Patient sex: F
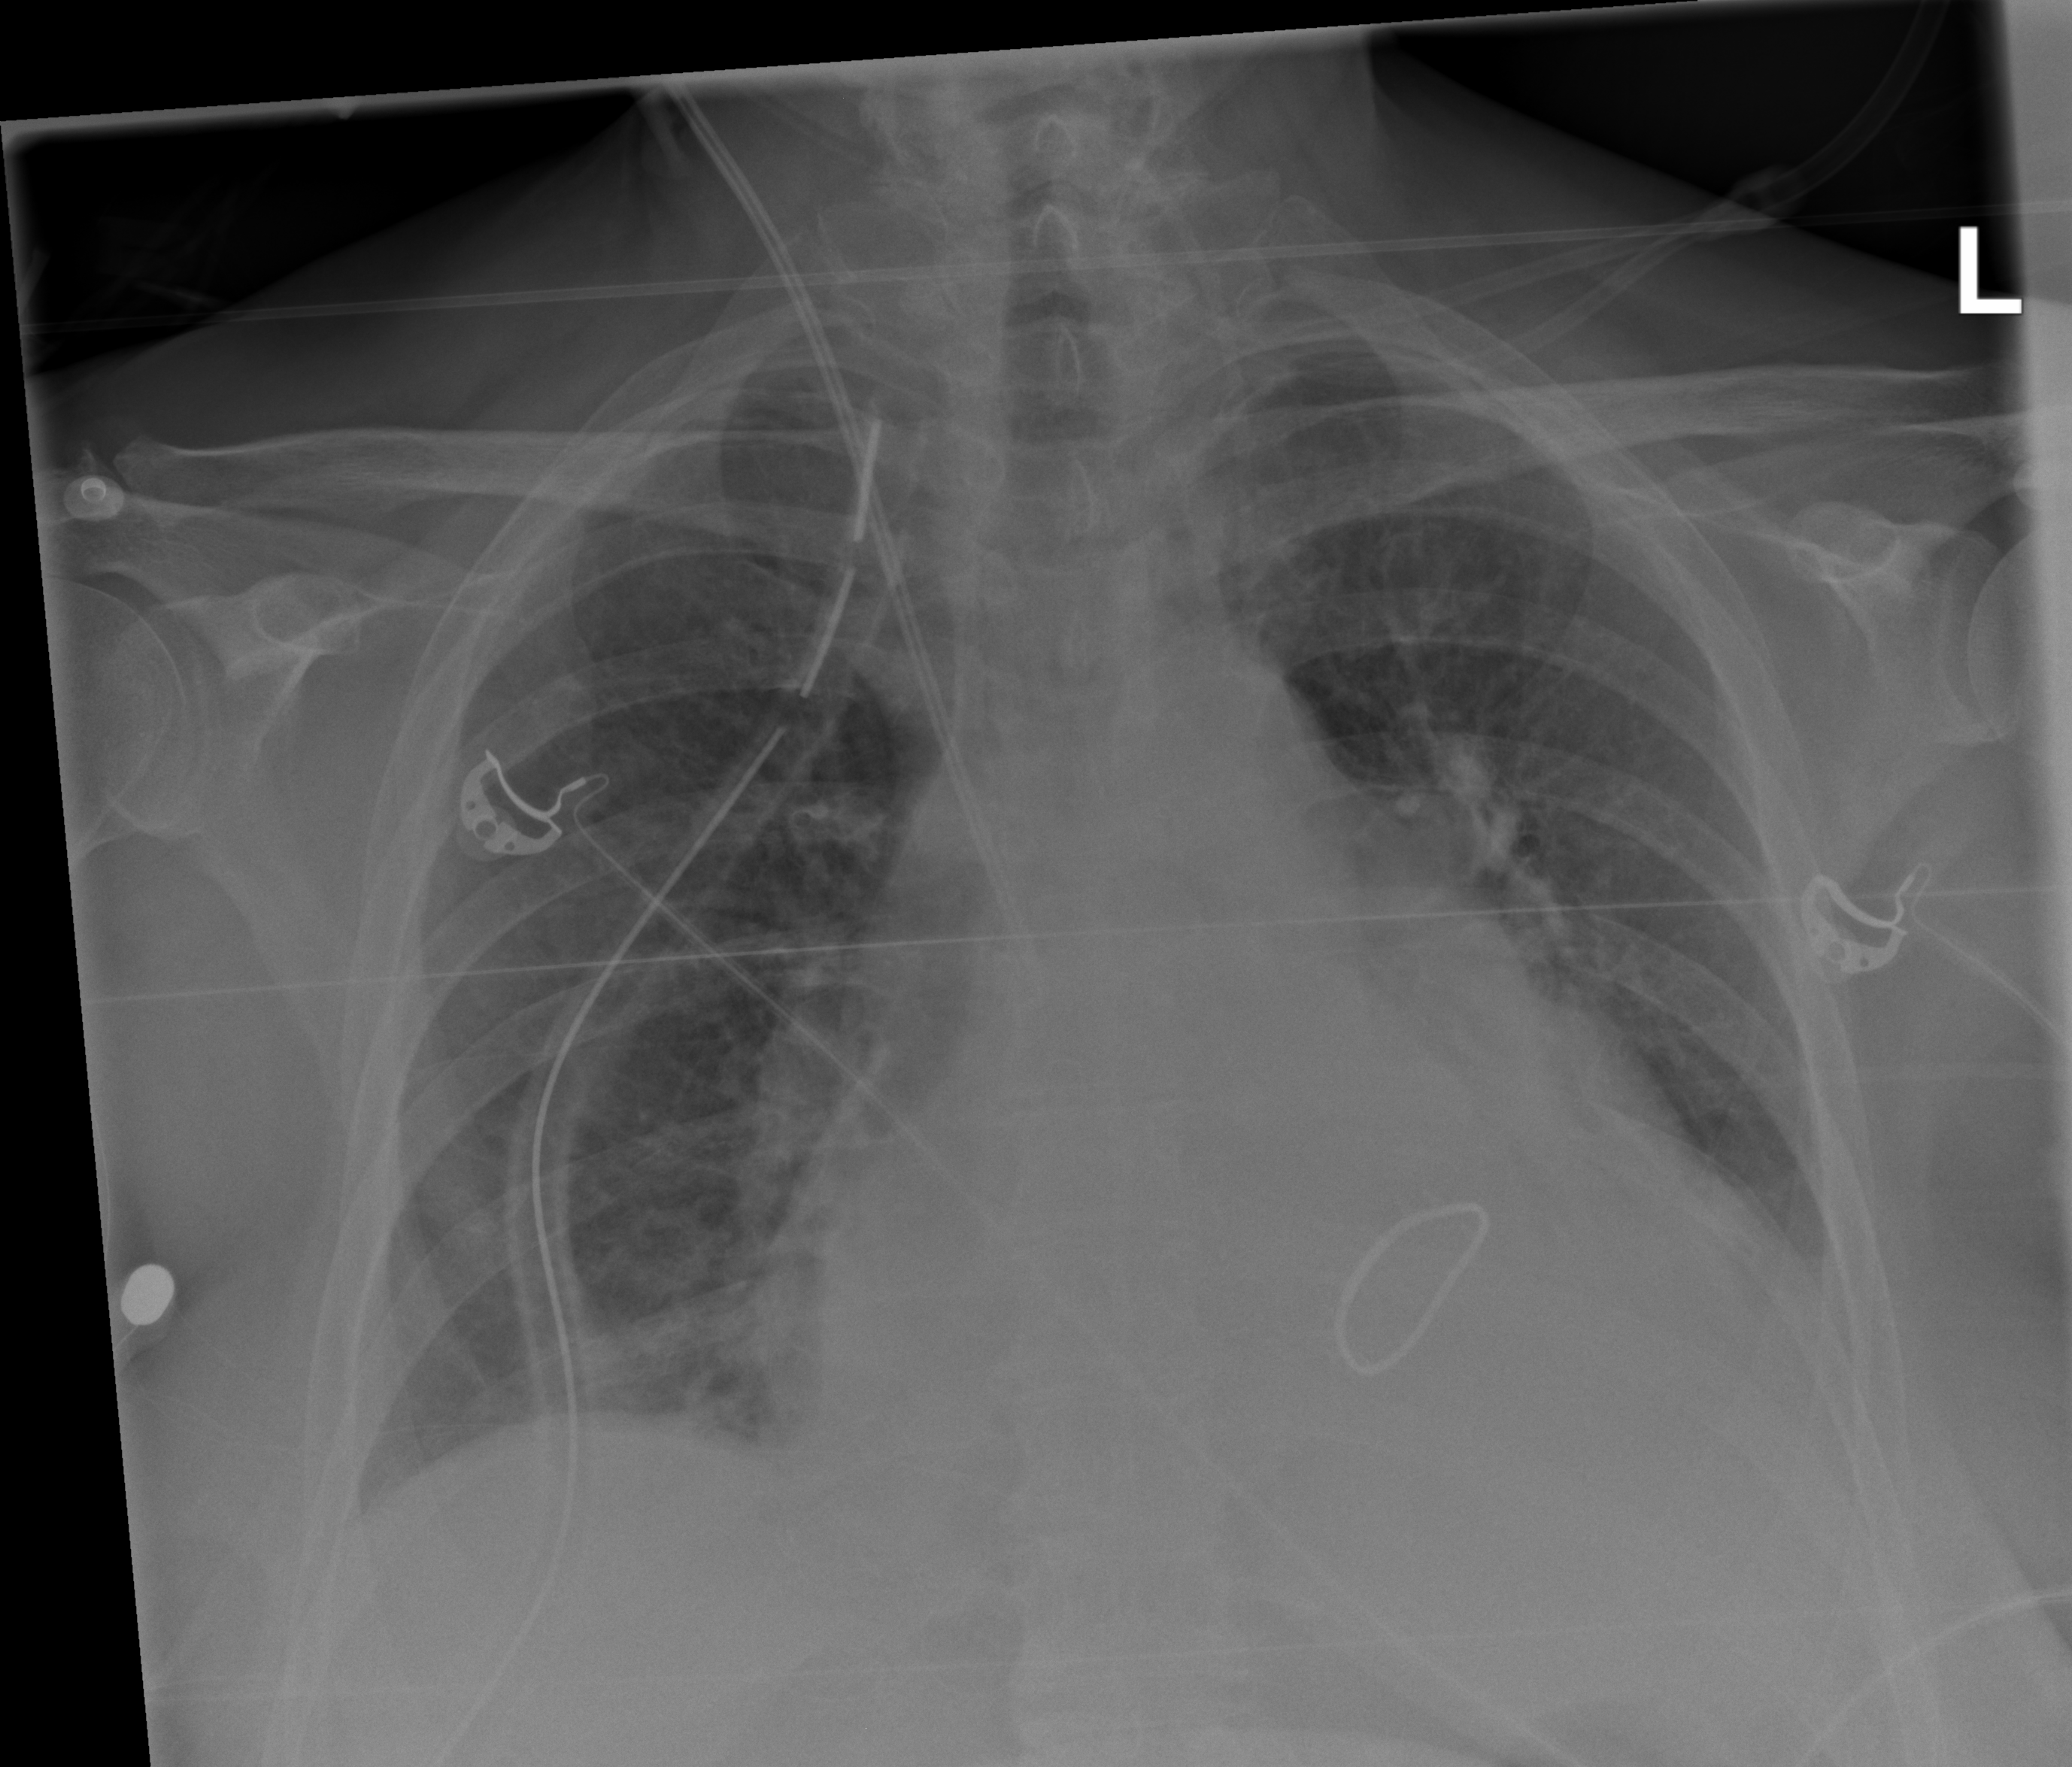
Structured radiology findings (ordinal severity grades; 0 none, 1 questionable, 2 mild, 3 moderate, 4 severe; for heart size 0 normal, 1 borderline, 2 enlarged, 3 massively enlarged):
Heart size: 2
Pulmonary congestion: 2
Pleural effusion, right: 0
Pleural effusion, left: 2
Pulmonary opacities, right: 0
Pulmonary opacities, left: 0
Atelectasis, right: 1
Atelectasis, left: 2